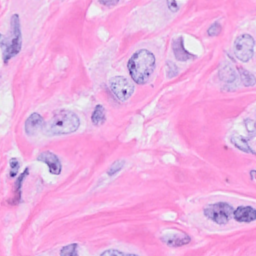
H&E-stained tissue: Breast